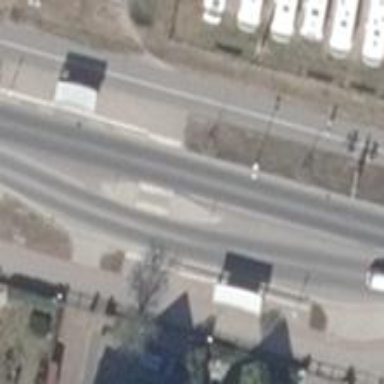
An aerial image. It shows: Unmarked footway crossing with central island.